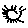
Label: sun